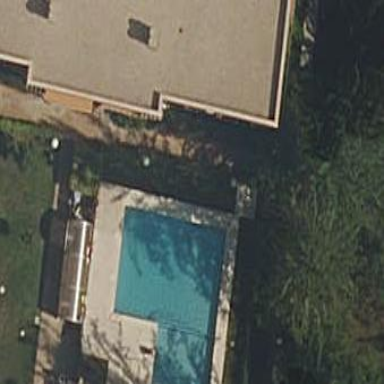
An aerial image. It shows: Swimming pool located in leisure land.